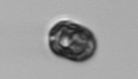
Label: Thalassiosira